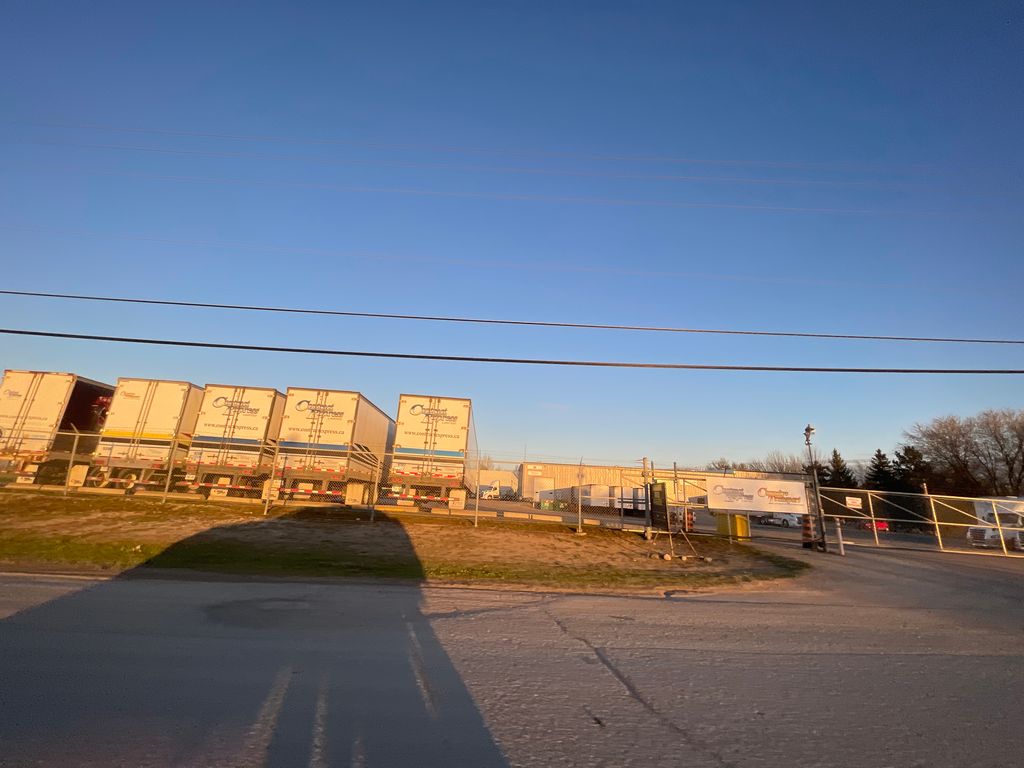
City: kitchener-waterloo